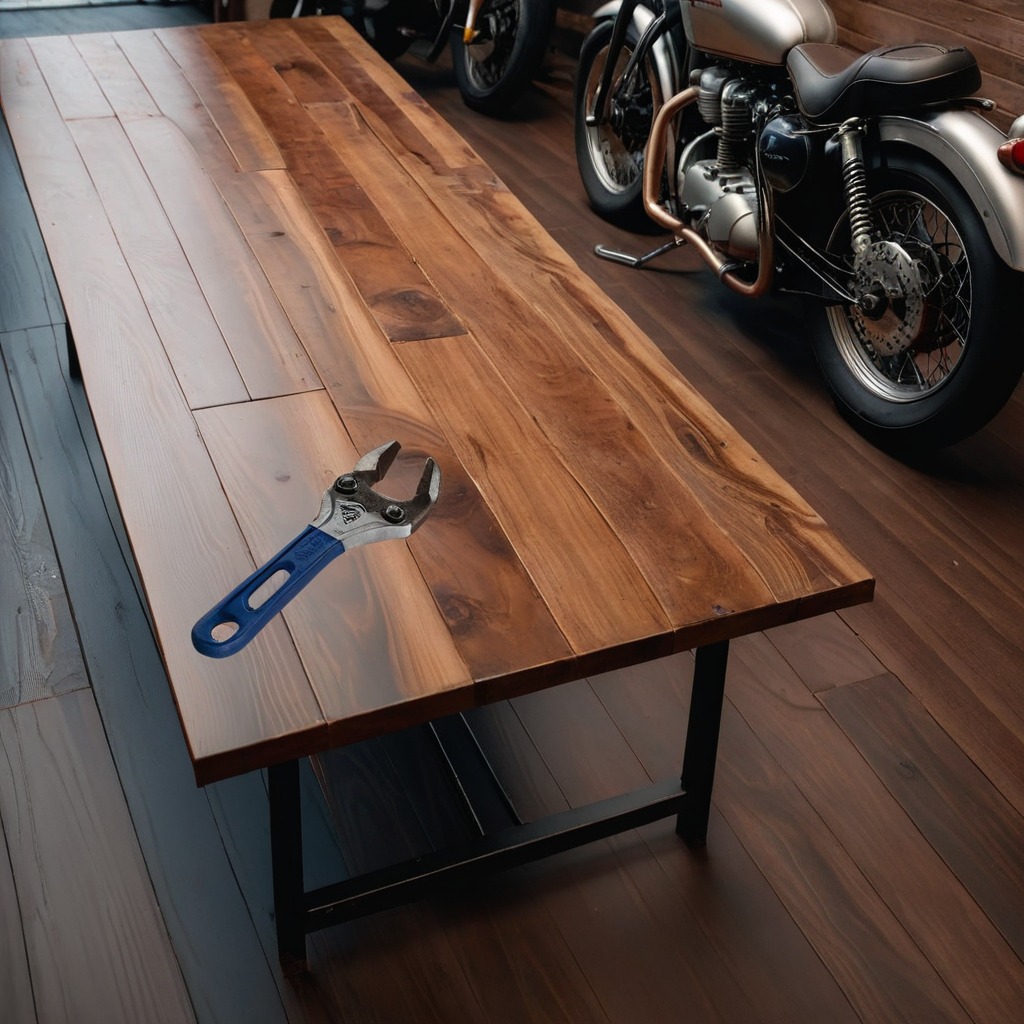
A wrench is lying on the oil-spilled wooden table in a vintage motorcycle garage.